Current action and preconditions to check: trajectory_clear

Your task: For each precondition in the list above, predict whether it will hold at this action.

Consider the current scene as observed from the mobile robot's camera, and analyze the predicted future states of all dynamic agents (e.g., people, animals, vehicles, or any moving entities) within the NEXT SECOND.

IMPORTANT: Only answer "very likely" if you are absolutely certain—based on strong, clear evidence—that a dynamic agent will violate the precondition in the predicted future state. Do NOT answer "very likely" for unlikely, ambiguous, or low-probability risks.

Ask yourself for each precondition: Is there a high probability, with clear and convincing evidence, that the predicted future states of any dynamic agent will interfere with the predicted future state of the currently executing action within the NEXT SECOND, causing that precondition to fail?

Assess the risk level based on these predictions. Use "likely" or "very likely" if motions create a clear risk of interference.

Use "neutral" or "improbable" if agents are nearby but their predicted paths are clearly diverging or non-conflicting.

Failure Risk Categories: "very improbable", "improbable", "neutral", "likely", "very likely"

Answer Format: Output ONLY the probability_of_failure value from these categories: "very improbable", "improbable", "neutral", "likely", "very likely"

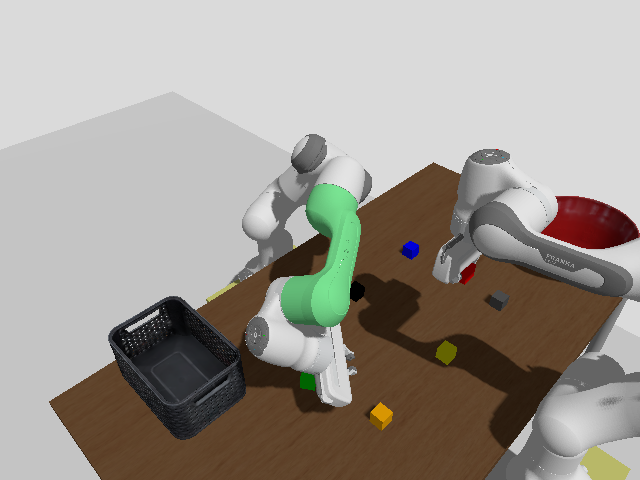

Answer: very improbable